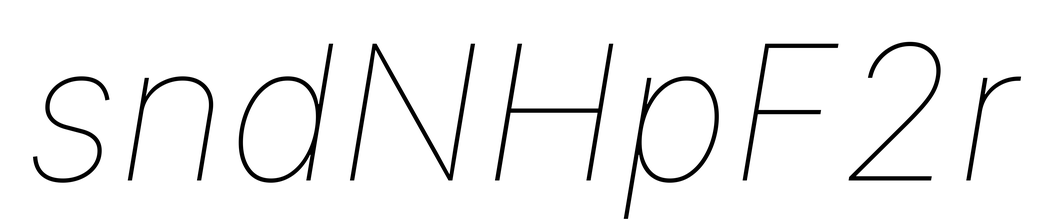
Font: Inter-Italic_Thin_Italic